一年级 · 算术

妈妈比我晚睡一小时, 妈妈的睡觉时间是晚上 \$ \qquad \$ $-$
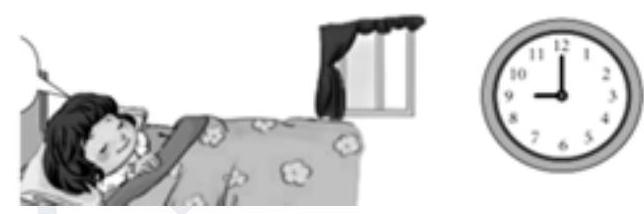
答案: 10 时